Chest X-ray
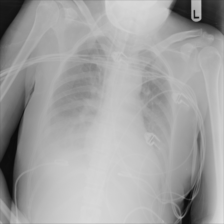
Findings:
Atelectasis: negative
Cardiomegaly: negative
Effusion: positive
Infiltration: negative
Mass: negative
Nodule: negative
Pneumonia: negative
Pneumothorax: negative
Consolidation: negative
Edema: negative
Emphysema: negative
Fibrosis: negative
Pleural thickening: negative
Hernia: negative